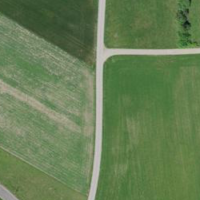
EUNIS habitat code: 52
Species observed at this site:
Raphanus raphanistrum